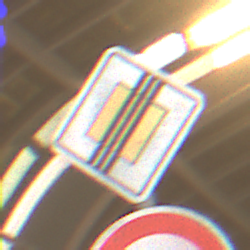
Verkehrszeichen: EndeVorfahrtsstrasse
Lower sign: Geschwindigkeit70
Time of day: NotSpecified
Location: Indoor (Urban)
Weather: NotSpecified
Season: NotSpecified
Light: Artificial